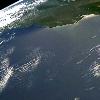
Label: water